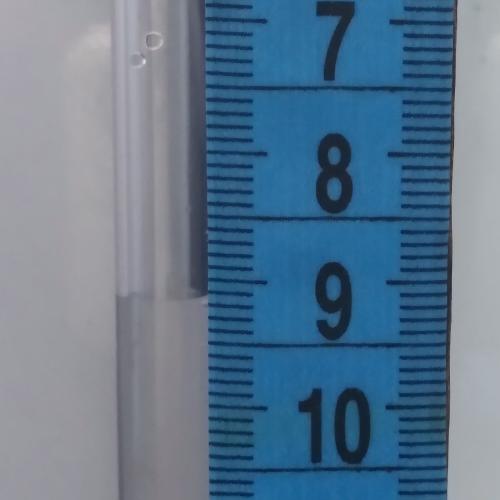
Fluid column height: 9.1 cm